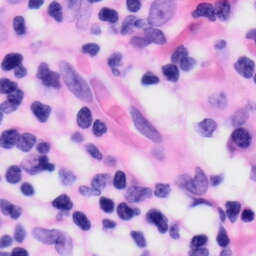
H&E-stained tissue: Skin